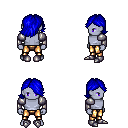
a pixel art fantasy rpg character, male body template, dark elf, purple skin, steel arm armor, gold greaves, blue swoop hairstyle, metal boots, four views (front, back, left, right), 2x2 character sprite sheet, small pixel art, hard edges, no anti-aliasing